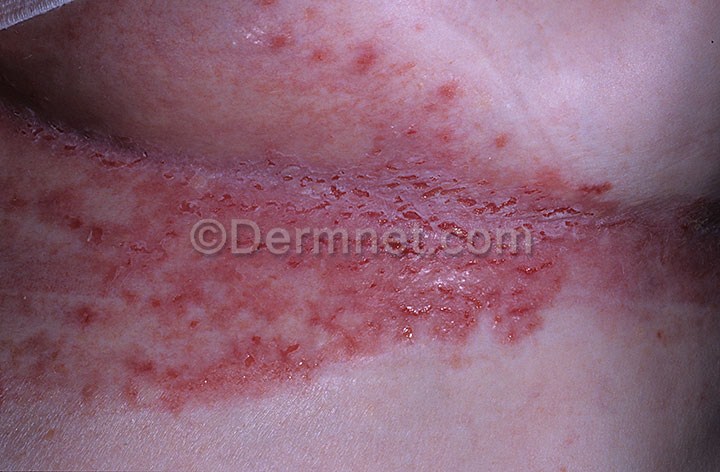
Disease: Bullous Disease Photos